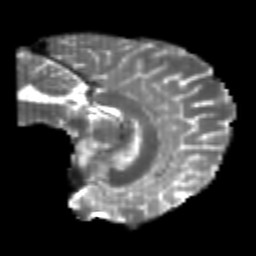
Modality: T2w
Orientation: sagittal
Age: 25
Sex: male
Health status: healthy
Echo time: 0.074 s